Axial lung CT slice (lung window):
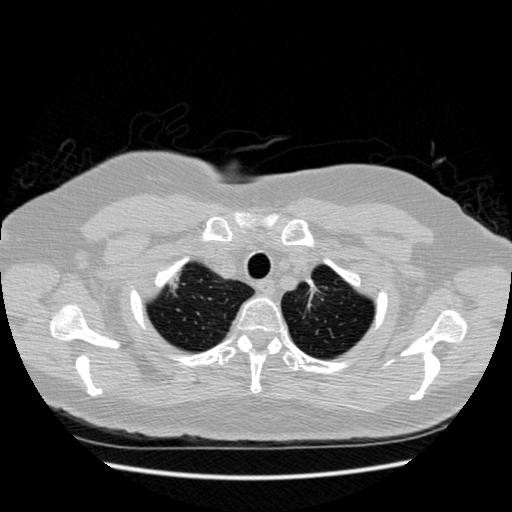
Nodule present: no